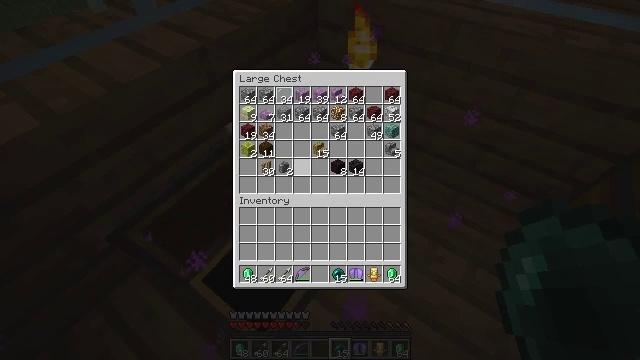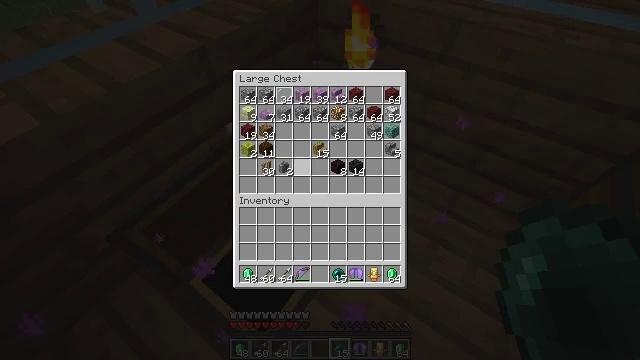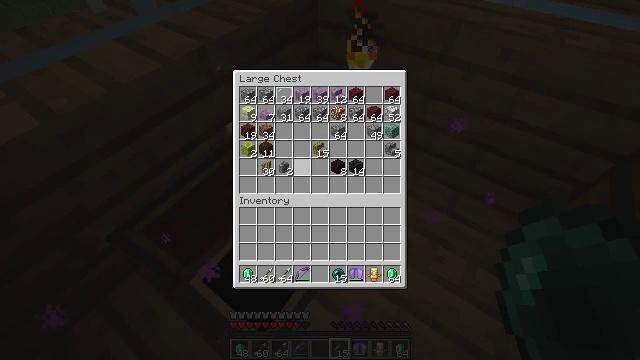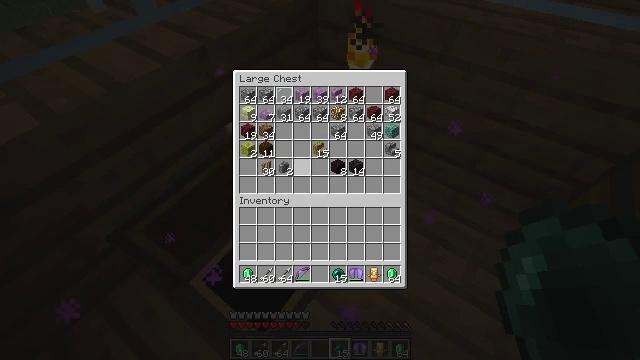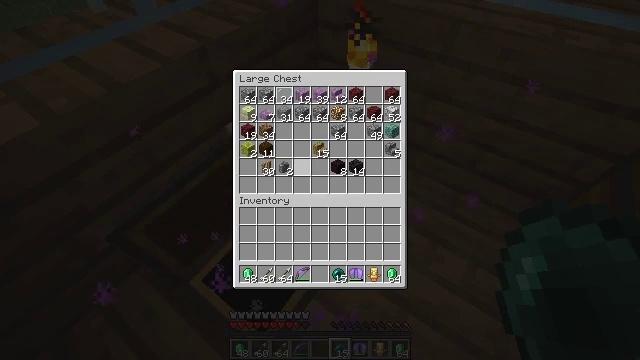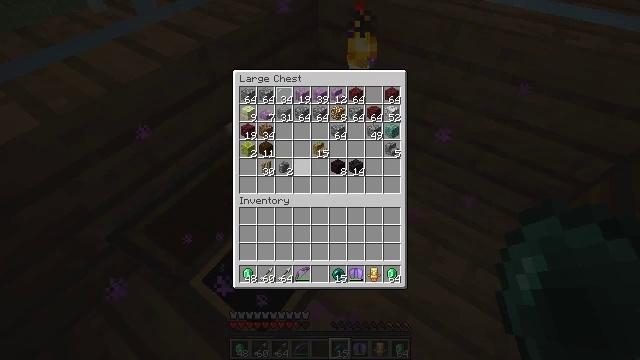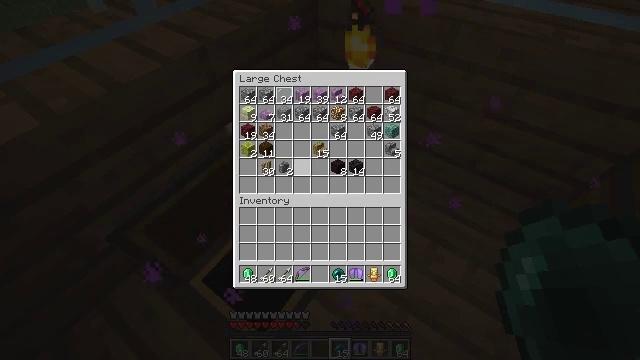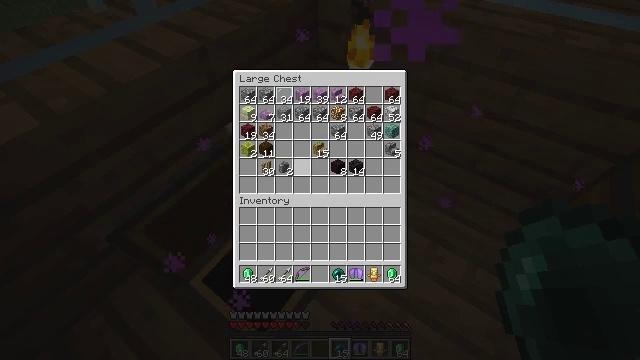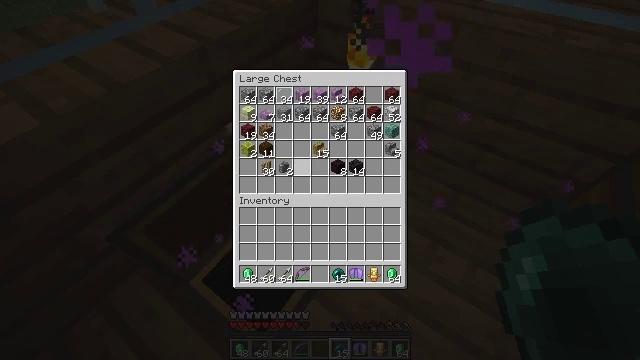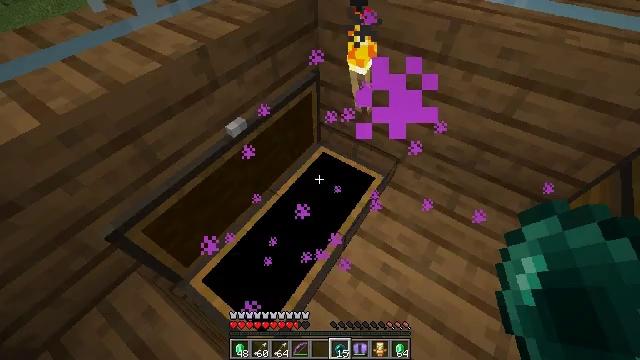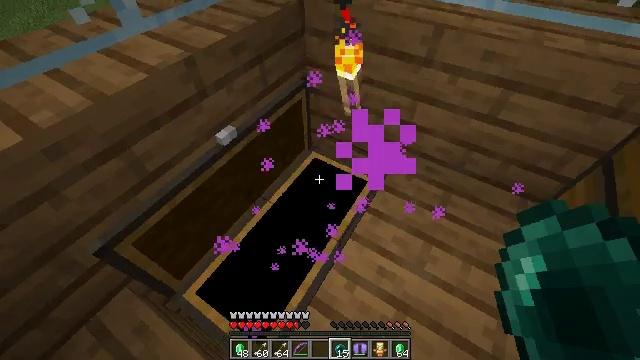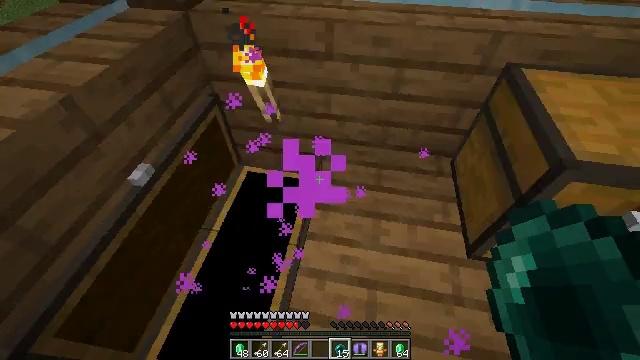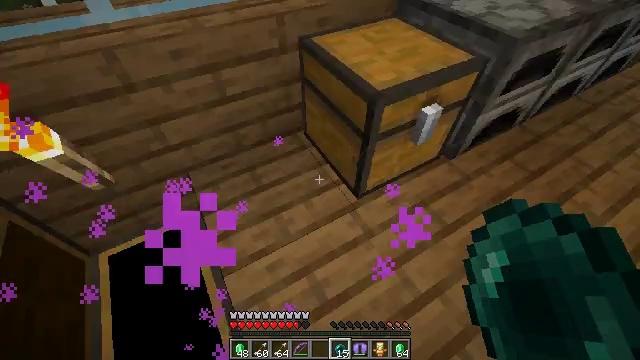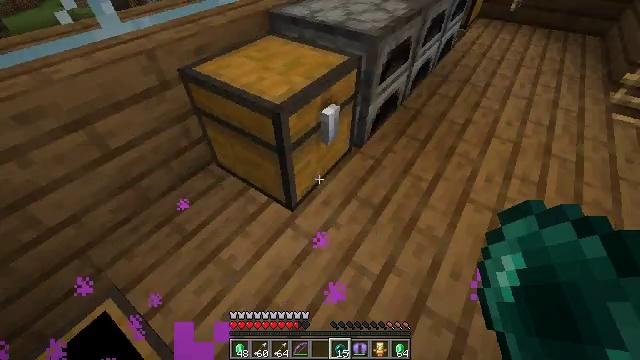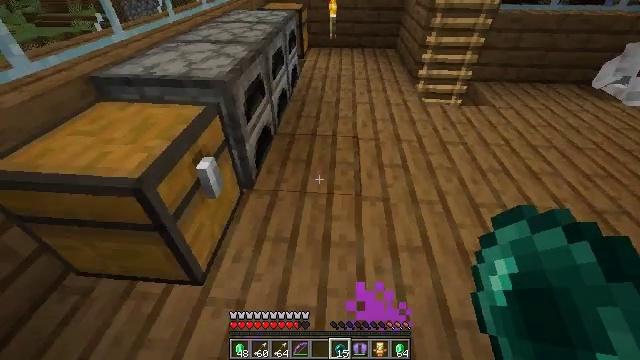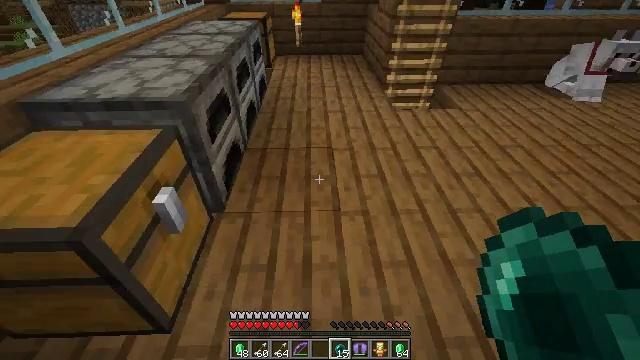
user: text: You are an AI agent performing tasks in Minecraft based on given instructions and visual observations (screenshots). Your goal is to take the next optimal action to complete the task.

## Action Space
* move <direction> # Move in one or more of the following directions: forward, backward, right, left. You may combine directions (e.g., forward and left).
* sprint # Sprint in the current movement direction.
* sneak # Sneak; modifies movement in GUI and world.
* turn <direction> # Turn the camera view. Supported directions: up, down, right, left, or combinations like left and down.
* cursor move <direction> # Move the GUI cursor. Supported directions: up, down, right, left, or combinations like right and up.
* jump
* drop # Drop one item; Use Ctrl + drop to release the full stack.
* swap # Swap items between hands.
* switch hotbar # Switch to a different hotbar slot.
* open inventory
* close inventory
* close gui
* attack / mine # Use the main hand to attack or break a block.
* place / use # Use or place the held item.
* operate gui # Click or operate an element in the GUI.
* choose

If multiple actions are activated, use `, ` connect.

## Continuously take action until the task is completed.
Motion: motion action
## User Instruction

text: Make paper by crafting.
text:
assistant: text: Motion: no_op
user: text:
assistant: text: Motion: no_op
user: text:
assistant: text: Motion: no_op
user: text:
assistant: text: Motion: no_op
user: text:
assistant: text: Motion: no_op
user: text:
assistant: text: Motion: no_op
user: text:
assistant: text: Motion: no_op
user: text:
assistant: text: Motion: no_op
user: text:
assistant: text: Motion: no_op
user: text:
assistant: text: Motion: turn right and up, close gui
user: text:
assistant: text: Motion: turn right, open inventory
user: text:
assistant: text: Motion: turn right
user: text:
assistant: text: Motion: turn right and up
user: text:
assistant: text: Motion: move forward, turn right and up
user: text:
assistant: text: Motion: move forward, turn right and up
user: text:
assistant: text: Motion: move forward, turn left
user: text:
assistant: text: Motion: move forward
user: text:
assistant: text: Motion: move forward
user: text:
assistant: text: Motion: move forward
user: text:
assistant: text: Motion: move forward, turn left
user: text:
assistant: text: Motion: move forward
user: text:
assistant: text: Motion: move forward, sprint, turn up
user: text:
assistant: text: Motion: move forward, sprint, turn left and up
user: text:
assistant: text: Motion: move forward, sprint, turn left and up
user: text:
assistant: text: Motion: move forward, sprint
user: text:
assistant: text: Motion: move forward, sprint, turn left
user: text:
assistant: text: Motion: move forward, sprint, turn left
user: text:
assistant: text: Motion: move forward, sprint, turn left
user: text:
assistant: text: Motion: move forward, sprint, turn left
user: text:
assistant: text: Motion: move forward, sprint, turn left